Question: A little background:
In the system I am developing, there are various types of CSV files to be read and saved the contents in different database tables. Since this is about changing behavior based on inputs, I studies the decorator, and strategy patterns and came up with the following solution for my system.
First I created following interfaces.
- 'ICDRMapper' reads each line from a given CSV file and maps to a object after running validations/modifications (if any). There are many concrete implementations for each CDR type.- 'ICDRReader' takes the input CSV file and reads each line and pass it to the mapper. Each reader implementation is decorated with MEF metadata so that the 'ICDREngine' can locate the correct one on the fly. This interface also has many implementations for each CDR Type. - 'ICDREngine' implementation uses MEF metadata to locate a matching 'ICDRReader' implementation. This usually has only one implementation.
Then, I have created a 'AbstractCDRReader' and 'AbstractCDRMapper' and used decorator pattern to delegate specific implementations to different concrete classes.
'AbstractCDRReader' selects the correct 'ICDRMapper' implementation based on MEF metadata just like the engine does.
Following is a generated class diagram.

So my questions are,
- -
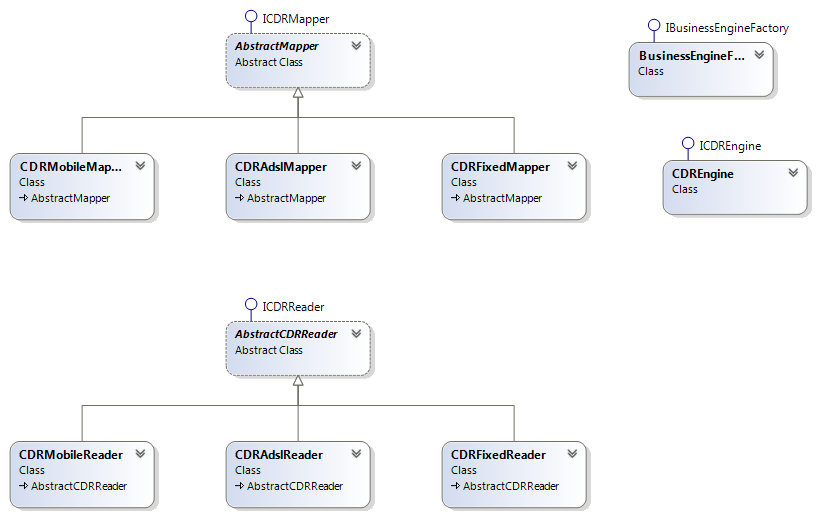
Answer: You've described the architecture of a part of a system. It uses few design patterns:
- - - -
As for me your architecture looks good and flexible. I'm not sure what you expect to improve for easier adding ability to read new CSV format - currently all you need is add new implementation of ICDRReader, don't you? So it is easy enough from my point of view and nothing should be improved for this particular 'problem'.